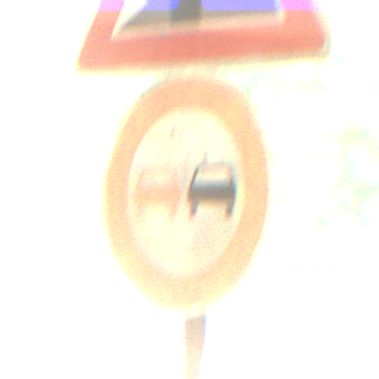
Verkehrszeichen: Ueberholverbot
Zusatzzeichen oben: Steigung10
Umgebung: Indoor, Urban
Tageszeit: Midday
Wetter: NotSpecified
Licht: Natural
Jahreszeit: NotSpecified
Kontrast: MediumContrast